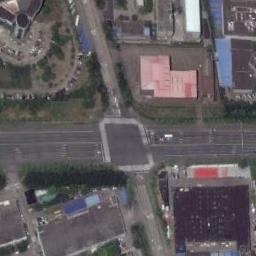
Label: intersection